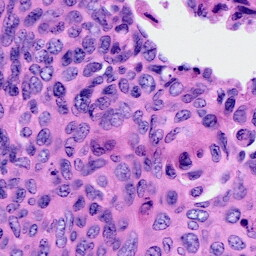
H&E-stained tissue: Cervix